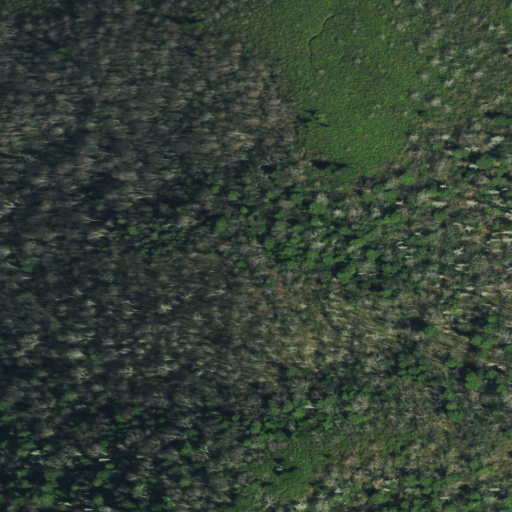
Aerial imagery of gap in Tennessee named Trillium Gap containing mixed forest, evergreen forest, and deciduous forest